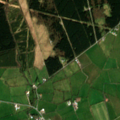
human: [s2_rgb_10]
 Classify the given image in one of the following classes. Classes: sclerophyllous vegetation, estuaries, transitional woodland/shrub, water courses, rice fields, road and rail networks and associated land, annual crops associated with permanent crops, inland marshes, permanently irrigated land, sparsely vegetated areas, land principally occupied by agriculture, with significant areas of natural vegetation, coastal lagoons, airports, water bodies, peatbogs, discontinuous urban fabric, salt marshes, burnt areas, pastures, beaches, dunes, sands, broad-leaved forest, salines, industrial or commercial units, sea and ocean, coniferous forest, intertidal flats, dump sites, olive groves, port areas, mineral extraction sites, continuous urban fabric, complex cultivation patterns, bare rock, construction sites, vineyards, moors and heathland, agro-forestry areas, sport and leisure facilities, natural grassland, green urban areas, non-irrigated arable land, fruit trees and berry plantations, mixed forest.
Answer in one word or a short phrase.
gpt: pastures, coniferous forest